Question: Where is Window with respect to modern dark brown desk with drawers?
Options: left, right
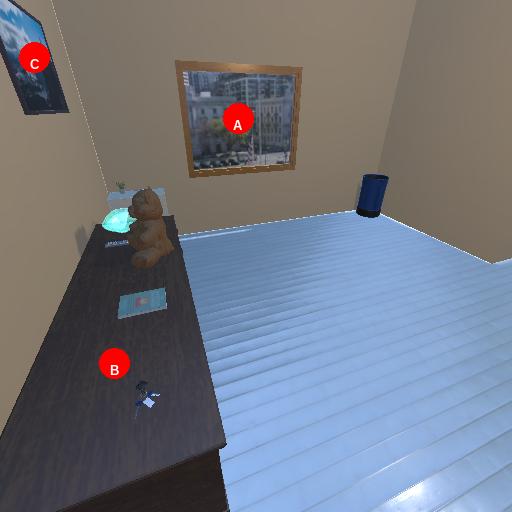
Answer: left